Question: I find it challenging to create aesthetically pleasing 3D surfaces in R. I am familiar with the solutions ('persp', 'image', 'wireframe', 'lattice', 'rgl' and several other solutions in other questions in SO), but the results are not nice.
Is it possible to create 3D surface plots in R like in MATLAB?

'''
Here is the MATLAB code
% Create a grid of x and y points
points = linspace(-2, 0, 20);
[X, Y] = meshgrid(points, -points);
% Define the function Z = f(X,Y)
Z = 2./exp((X-.5).^2+Y.^2)-2./exp((X+.5).^2+Y.^2);
% "phong" lighting is good for curved, interpolated surfaces. "gouraud"
% is also good for curved surfaces
surf(X, Y, Z); view(30, 30);
shading interp;
light;
lighting phong;
title('lighting phong', 'FontName', 'Courier', 'FontSize', 14);
'''
The plot is modern, colorful, aesthetically pleasing, the code syntax is very readable.
Is this possible in base R?
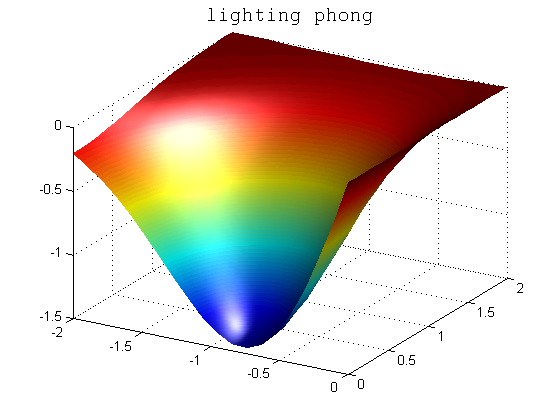
Answer: 'jet.colors' is the R-answer to one of hte Matlab color palettes:
'''
points = seq(-2, 0, length=20)
#create a grid
XY = expand.grid(X=points,Y=-points)
# A z-function
Zf <- function(X,Y){
2./exp((X-.5)^2+Y^2)-2./exp((X+.5)^2+Y^2);
}
# populate a surface
Z <- Zf(XY$X, XY$Y)
zlim <- range(Z)
zlen <- zlim[2] - zlim[1] + 1
jet.colors <- # function from grDevices package
colorRampPalette(c("#00007F", "blue", "#007FFF", "cyan",
"#7FFF7F", "yellow", "#FF7F00", "red", "#7F0000"))
colorzjet <- jet.colors(100) # 100 separate color
require(rgl)
open3d()
rgl.surface(x=points, y=matrix(Z,20),
coords=c(1,3,2),z=-points,
color=colorzjet[ findInterval(Z, seq(min(Z), max(Z), length=100))] )
axes3d()
rgl.snapshot("copyMatlabstyle.png")
'''

I will admit that getting the colors to line up with the "Z-axis" (which is actually the rgl y-axis) seemed very unintuitive. If you want the shiny, specular effect that Matlab delivers you can play with the angle of illumination.

You can also add or remove lighting:
'''
clear3d(type = "lights")
light3d(theta=0, phi=0)
light3d(theta=0, phi=0) # twice as much light.
'''
After:
'''
grid3d("x")
grid3d("y")
grid3d("z")
rgl.snapshot("copyMatlabstyle3.png")
'''

You could have put the y-grid "behind" the surface with:
'''
grid3d("y+")
'''
Similar tweaks to the 'axes3d' or 'axis3d' calls could move the location of the scales.
<URL>